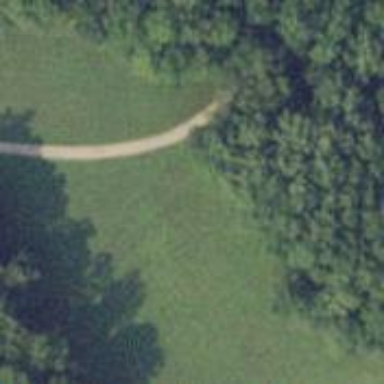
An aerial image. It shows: Disc golf hole.